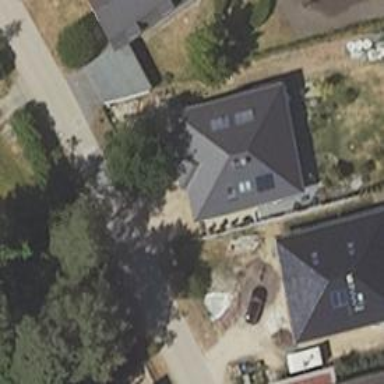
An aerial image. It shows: Detached building.